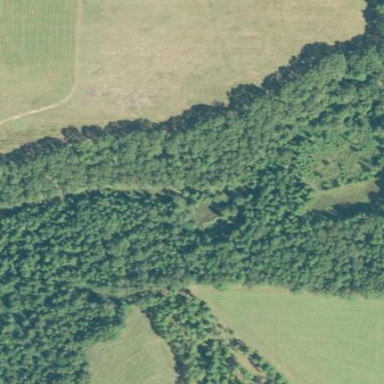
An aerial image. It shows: Woodland consisting mainly of needle-leaved trees.